Question: I have this bit of code that sets up my vertex attribute pointers for rendering:
'''
glBindBuffer(GL_ARRAY_BUFFER, renderer->instancesBuffer);
enableFloatVertexAttribute(attributePosition, 2, sizeof(struct surfaceInstance), 0, 1);
enableFloatVertexAttribute(attributeSize, 2, sizeof(struct surfaceInstance), (void*) (2 * sizeof(float)), 1);
enableFloatVertexAttribute(attributeAngle, 1, sizeof(struct surfaceInstance), (void*) (4 * sizeof(float)), 1);
enableFloatVertexAttribute(attributeIdentifier, 1, sizeof(struct surfaceInstance), (void*) (5 * sizeof(float)), 1);
enableFloatVertexAttribute(attributeAtlasOffset, 2, sizeof(struct surfaceInstance), (void*) (6 * sizeof(float)), 1);
enableFloatVertexAttribute(attributeTextureSize, 2, sizeof(struct surfaceInstance), (void*) (8 * sizeof(float)), 1);
...
void enableFloatVertexAttribute(int32_t attribute, uint32_t size, uint32_t stride, void const *offset, uint32_t divisor) {
glEnableVertexAttribArray(attribute);
glVertexAttribPointer(attribute, size, GL_FLOAT, stride, GL_FALSE, offset);
if(divisor != 0) glVertexAttribDivisor(attribute, divisor);
}
...
layout(location = 0) in vec2 vertex;
layout(location = 1) in vec2 position;
layout(location = 2) in vec2 size;
layout(location = 3) in float angle;
layout(location = 4) in float identifierPass;
layout(location = 5) in vec2 atlasOffset;
layout(location = 6) in vec2 textureSize;
'''

It sets up the attributes of the buffer below:
<URL>
Which is created by calling:
'''
surfaceRendererAppendSurface(renderer, 100, 100, 48, 48, glfwTime, 1);
surfaceRendererAppendSurface(renderer, 200, 100, 48, 48, glfwTime, 1);
'''
As one can see, the data is sent to the GPU properly, the first instance is drawn properly and the GPU is drawing the adequate number of instances, but when I profile my application, the second, third, or fourth instance is all wrong, not following the buffer supplied at all... Which leads me to believe it is a problem with division what is even more bizarre, is that when i switch my divisor to 2, the second instance is drawn well, and then 3, and the third is drawn correctly... It is very weird and I have no idea what is going on...
Case in point: Instance 1 = perfectly copied!
<URL>
Instance = What the hell happened???
<URL>
(Looking at it right now... it looks like vertexAttribDivisor had no effect!)
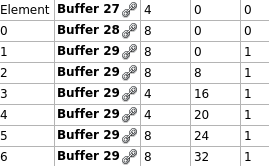
Answer: > (Looking at it right now... it looks like vertexAttribDivisor had no effect!)
To me, it looks like your 'stride' is completely off. And voila, you swapped the function parameters:
> '''
glVertexAttribPointer(attribute, size, GL_FLOAT, stride, GL_FALSE, offset);
^^^^^^^^ this is actually what you set as stride
'''
Since 'GL_FALSE' is 0, and the GL intepretes a stride of 0 as tightly packed array, the data in the screenshot makes perfect sense.